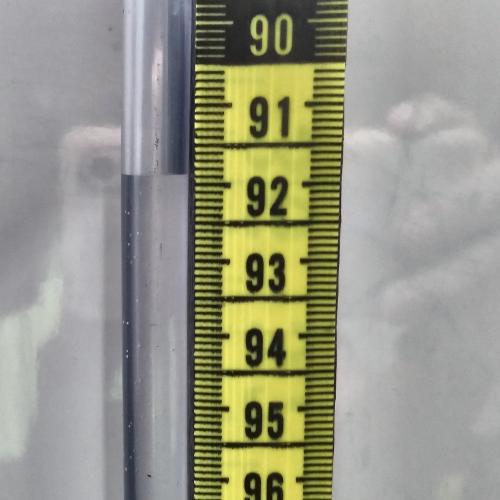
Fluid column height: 91.9 cm